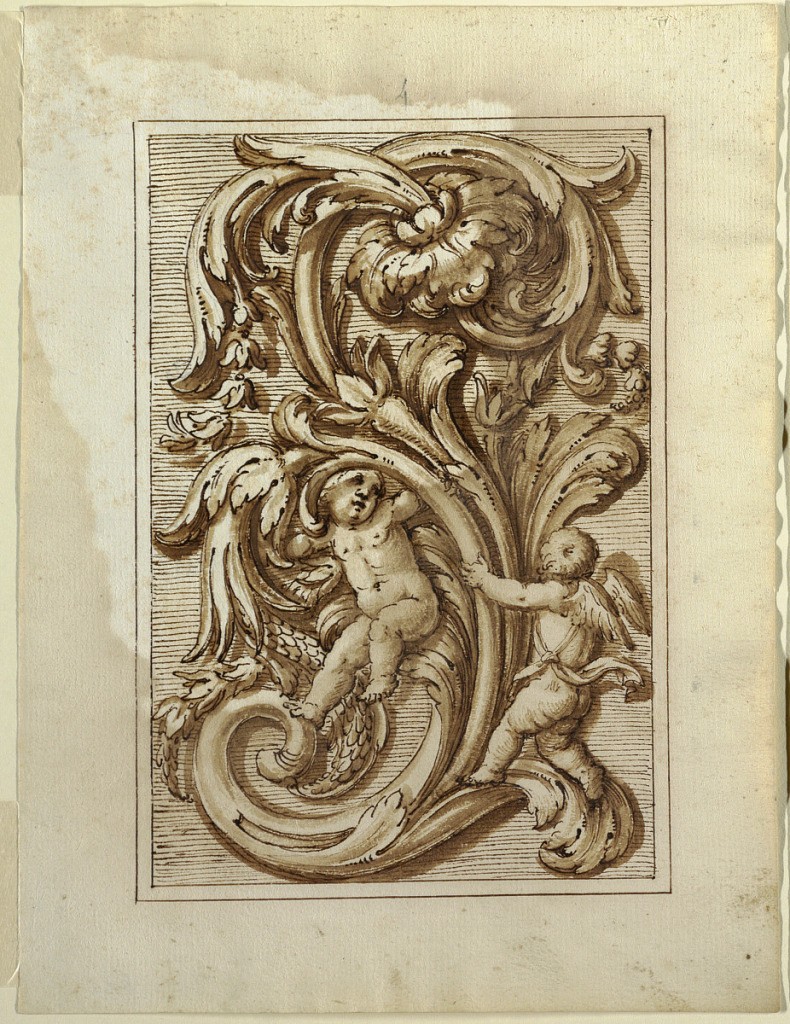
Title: One of a set of projects for a title page and for the decoration of a vertical panel
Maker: Francesco Bedeschini, Italian
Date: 1675-1699
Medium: Pen, brush, sepia
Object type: Drawing
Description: Intended to be engraved